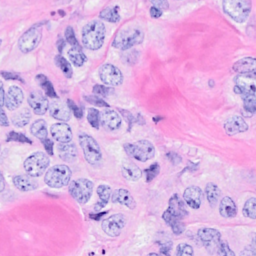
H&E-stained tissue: Breast